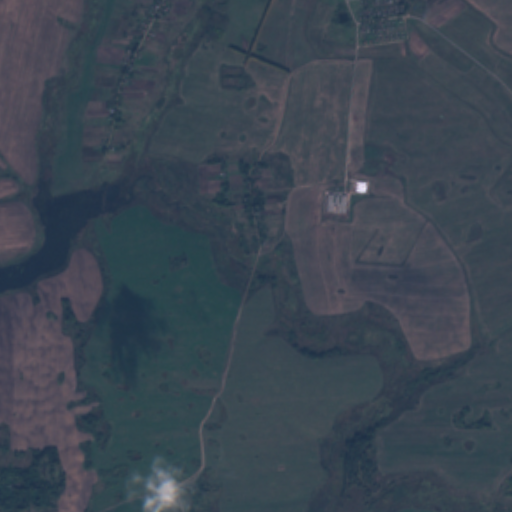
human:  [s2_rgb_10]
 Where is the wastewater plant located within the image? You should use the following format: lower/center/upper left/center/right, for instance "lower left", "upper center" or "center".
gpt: The wastewater plant is located in the upper center of the image.
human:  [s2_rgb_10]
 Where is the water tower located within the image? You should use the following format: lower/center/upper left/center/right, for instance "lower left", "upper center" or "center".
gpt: The water tower is located in the center of the image.
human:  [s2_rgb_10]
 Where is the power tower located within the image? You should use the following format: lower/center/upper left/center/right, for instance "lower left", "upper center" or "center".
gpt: There is no power tower in the image.